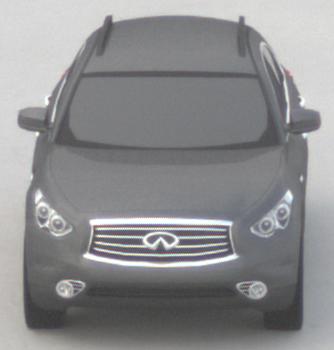
Make: Infiniti
Model: FX 37
Detailed model: FX (S51)
Model produced from: 2012/07
Model produced until: 2013/10
Doors: 5
Color: gray
Road condition: dry road
Daytime: midday
Contrast: low contrast